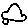
Label: car